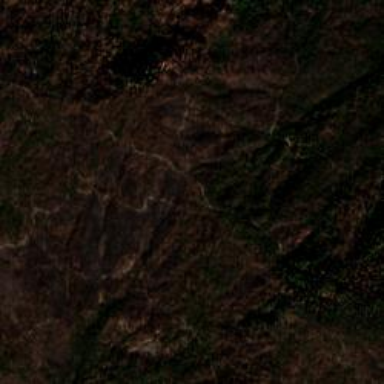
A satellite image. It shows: Forest area.